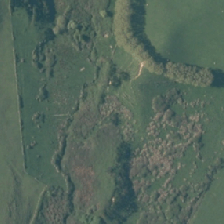
Land cover: deciduous_hardwood